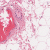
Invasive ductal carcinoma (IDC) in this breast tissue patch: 0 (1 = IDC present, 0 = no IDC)